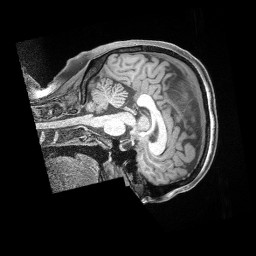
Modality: T1w
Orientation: sagittal
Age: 34
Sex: female
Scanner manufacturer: siemens
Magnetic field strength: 3 T
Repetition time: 2 s
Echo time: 0.00211 s